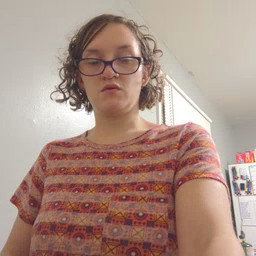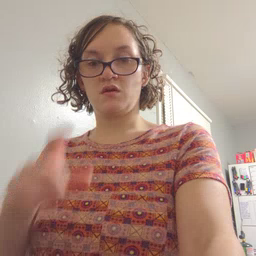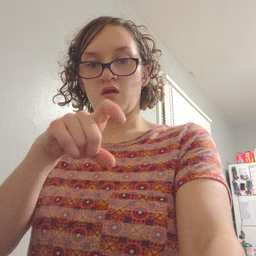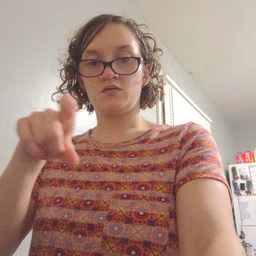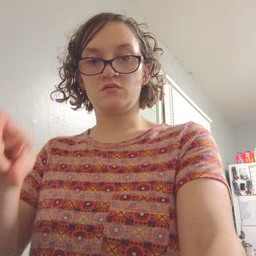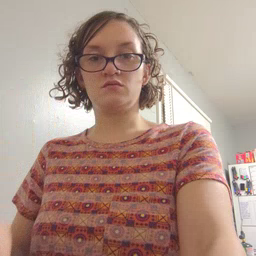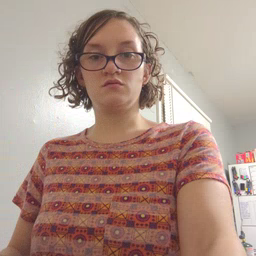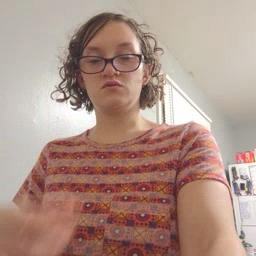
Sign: closet